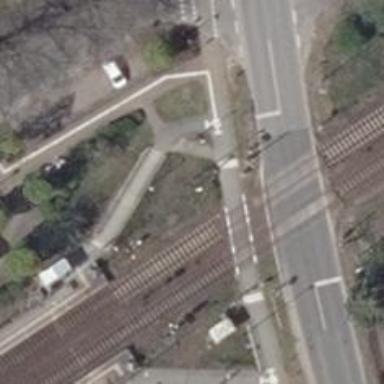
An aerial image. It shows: Level crossing with both lights and saltire in place.